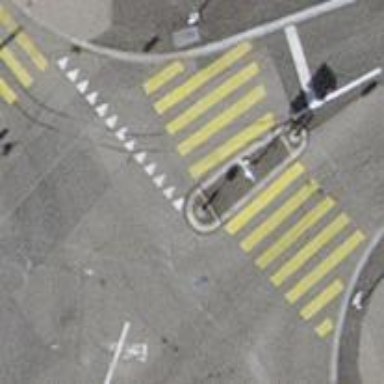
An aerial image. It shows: Zebra crossing with traffic signals. The crossing is marked by traffic lights.